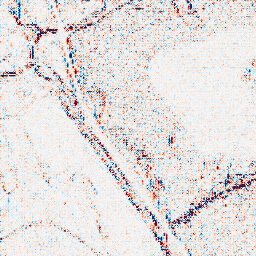
Category: wavelet
Decomposition family: wavelet_dwt
Decomposition parameters: wavelet: db2
level: 1
Upsampling method: cubic_mitchell
Upsampling parameters: scale: 2
Upsampling scale: 2